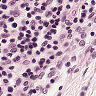
Metastatic tissue present: no